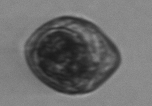
Label: Gyrodinium